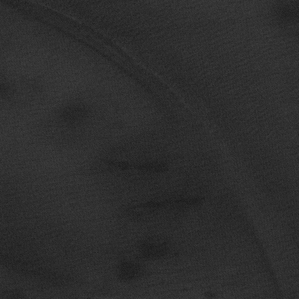
Label: frost